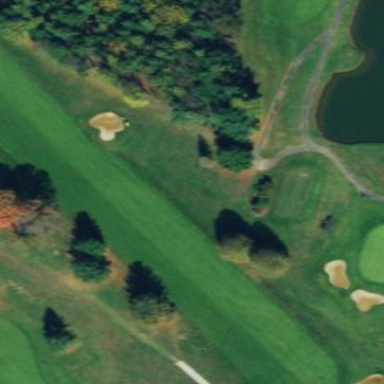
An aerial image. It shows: Grassy area designated as golf fairway.